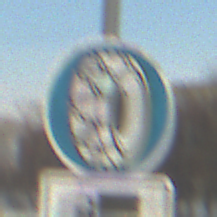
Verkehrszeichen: SchneekettenVorgeschrieben
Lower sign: SonstigeOderMehrspurigeFahrzeuge3
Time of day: MorningAfternoon
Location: Outdoor (Suburban)
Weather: PartlyCloudy
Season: NotSpecified
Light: Natural